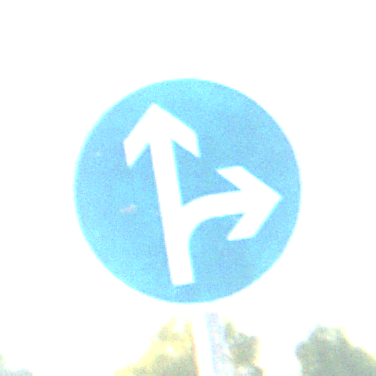
Verkehrszeichen: VorgeschriebeneFahrtrichtungGeradeausOderRechts
Umgebung: Outdoor, RoadRail
Tageszeit: SunriseSunset
Wetter: Clear
Licht: Natural
Jahreszeit: NotSpecified
Kontrast: HighContrast